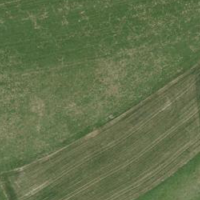
EUNIS habitat code: 52
Species observed at this site:
Chorthippus biguttulus
Ruspolia nitidula